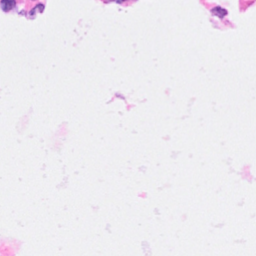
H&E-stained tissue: Breast